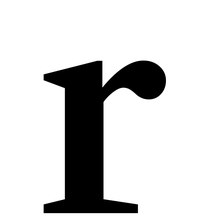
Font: LibreCaslonText_SemiBold